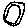
Label: circle